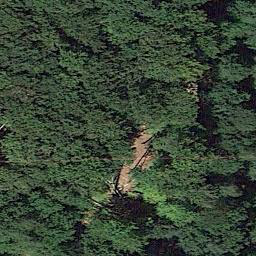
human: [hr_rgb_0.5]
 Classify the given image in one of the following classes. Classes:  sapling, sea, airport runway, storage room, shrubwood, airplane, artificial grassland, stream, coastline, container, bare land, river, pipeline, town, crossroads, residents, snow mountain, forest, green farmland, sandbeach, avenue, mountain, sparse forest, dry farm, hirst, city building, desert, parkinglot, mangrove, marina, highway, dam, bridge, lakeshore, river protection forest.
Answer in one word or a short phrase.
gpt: forest